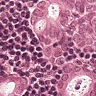
Metastatic tissue present: yes